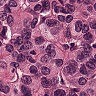
Metastatic tissue present: yes